Question: I am implementing and here is what I have so far:
'''
class Cell
attr_accessor :world, :x, :y
def initialize(world=World.new, x=0, y=0)
@world = world
@world.cells << self
@x = x
@y = y
end
def neighbours
@neighbours = []
world.cells.each do |cell|
# Detects neighbour to the north
if self.x == cell.x && self.y == cell.y - 1
@neighbours << cell
end
# Detects neighbour to the north-east
if self.x == cell.x - 1 && self.y == cell.y - 1
@neighbours << cell
end
# Detects neighbour to the east
if self.x == cell.x - 1 && self.y == cell.y
@neighbours << cell
end
# Detects neighbour to the south-east
if self.x == cell.x - 1 && self.y == cell.y + 1
@neighbours << cell
end
# Detects neighbour to the south
if self.x == cell.x && self.y == cell.y + 1
@neighbours << cell
end
# Detects neighbour to the south-west
if self.x == cell.x + 1 && self.y == cell.y + 1
@neighbours << cell
end
# Detects neighbour to the west
if self.x == cell.x + 1 && self.y == cell.y
@neighbours << cell
end
# Detects neighbour to the north-west
if self.x == cell.x + 1 && self.y == cell.y - 1
@neighbours << cell
end
end
@neighbours
end
def alive?
self.world.cells.include?(self)
end
def dead?
!self.world.cells.include?(self)
end
def die!
self.world.cells.delete(self)
end
def revive!
self.world.cells << self
end
end
class World
attr_accessor :cells
def initialize
@cells = []
end
def tick!
self.cells.each do |cell|
# Rule 1
if cell.neighbours.count < 2
cell.die!
end
end
end
end
'''
I have been coding in Rails for a while but
1. validate and make sure only one Cell object can exist on one field in the World?
2. How to save things to DB (postgresql for example) ? And do I have to in this case or can I just leave it as it and run it in memory?
3. How to make the graphical output of my Game of life so it looks something like this?

Reason for my confusion is because Rails does this right out of the box and now I just need the help of understanding how Ruby alone does this.
EDIT:
I've updated the Cell class with validation method, but I can only run it after the object is being initialized. Is there a way to run it while initializing? Here's the code:
'''
5 def initialize(world=World.new, x=0, y=0) | 53 neighbour_cell = Cell.new(subject.world, -1, 0)
6 @world = world | 54 subject.neighbours.count.should == 1
7 @world.cells << self # if self.valid? < this after if doesn't work | 55 end
8 @x = x | 56
9 @y = y | 57 it 'Detects cell to the north-west' do
10 end | 58 neighbour_cell = Cell.new(subject.world, -1, 1)
11 | 59 subject.neighbours.count.should == 1
12 def valid? | 60 end
13 @valid = true | 61
14 self.world.cells.each do |cell| | 62 it 'Creates a live cell' do
15 if self.x == cell.x && self.y == cell.y | 63 cell.should be_alive
16 @valid = false | 64 end
17 self.world.cells.delete(self) | 65
18 end | 66 it 'Kills a cell' do
19 end | 67 cell.die!
20 @valid | 68 cell.should be_dead
21 end
'''
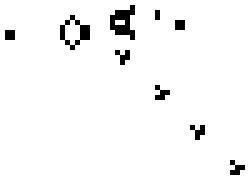
Answer: I have done it! But not with the approach taken here. Here is my code below, the only thing left to do is implement some graphic output. Also, <URL>
I could refactor this 'live_neighbours_around_cell(cell)' method, but don't know how. Can you help with that? Also, it would be useful to add 'Cell.new' immediately to 'cells' array and not like I do now where I have separate function for that.
'''
class Game
attr_accessor :world
def initialize(world=World.new, seeds=[[1, 1]])
@world = world
seeds.each do |seed|
world.cell_board[seed[0]][seed[1]].alive = true
end
end
def tick!
next_round_live_cells = []
next_round_dead_cells = []
world.cells.each do |cell|
# Rule 1:
# Any live cell with fewer than two live neighbours dies
if world.live_neighbours_around_cell(cell).count < 2
next_round_dead_cells << cell
end
# Rule 2:
# Any live cell with two or three live neighbours lives on to the next generation
if cell.alive? && world.live_neighbours_around_cell(cell).count == (2 || 3)
next_round_live_cells << cell
end
# Rule 3:
# Any live cell with more than three live neighbours dies
if cell.alive? && world.live_neighbours_around_cell(cell).count > 3
next_round_dead_cells << cell
end
# Rule 4:
# Any dead cell with exactly three live neighbours becomes a live cell
if cell.dead? && world.live_neighbours_around_cell(cell).count == 3
next_round_live_cells << cell
end
end
next_round_live_cells.each do |cell|
cell.revive!
end
next_round_dead_cells.each do |cell|
cell.die!
end
end
end
class World
attr_accessor :rows, :cols, :cell_board, :cells
# Scheme of default initialized world matrix
#------------------------
# 0 1 2
# 0 [ dead, dead, dead ]
# 1 [ dead, alive, dead ]
# 2 [ dead, dead, dead ]
#-----------------------
def initialize(rows=3, cols=3)
@rows = rows
@cols = cols
@cells = []
@cell_board = Array.new(rows) do |row|
Array.new(cols) do |col|
Cell.new(row, col)
end
end
cell_board.each do |row|
row.each do |element|
if element.is_a?(Cell)
cells << element
end
end
end
end
def live_cells
cells.select { |cell| cell.alive }
end
def live_neighbours_around_cell(cell)
live_neighbours = []
live_cells.each do |live_cell|
# Neighbour to the North
if live_cell.x == cell.x - 1 && live_cell.y == cell.y
live_neighbours << live_cell
end
# Neighbour to the North-East
if live_cell.x == cell.x - 1 && live_cell.y == cell.y + 1
live_neighbours << live_cell
end
# Neighbour to the East
if live_cell.x == cell.x && live_cell.y == cell.y + 1
live_neighbours << live_cell
end
# Neighbour to the South-East
if live_cell.x == cell.x + 1 && live_cell.y == cell.y + 1
live_neighbours << live_cell
end
# Neighbour to the South
if live_cell.x == cell.x + 1 && live_cell.y == cell.y
live_neighbours << live_cell
end
# Neighbour to the South-West
if live_cell.x == cell.x + 1 && live_cell.y == cell.y - 1
live_neighbours << live_cell
end
# Neighbour to the West
if live_cell.x == cell.x && live_cell.y == cell.y - 1
live_neighbours << live_cell
end
# Neighbour to the North-West
if live_cell.x == cell.x - 1 && live_cell.y == cell.y - 1
live_neighbours << live_cell
end
end
live_neighbours
end
end
class Cell
attr_accessor :x, :y, :alive
def initialize(x=0, y=0)
@x = x
@y = y
@alive = false
end
def alive?
alive
end
def dead?
!alive
end
def die!
@alive = false
end
def revive!
@alive = true # same as > self.alive = true
end
end
'''